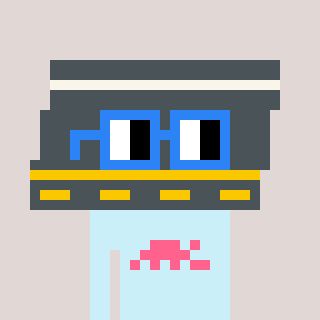
a pixel art character with square blue glasses, a road-shaped head and a cold-colored body on a warm background